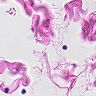
Metastatic tissue present: no